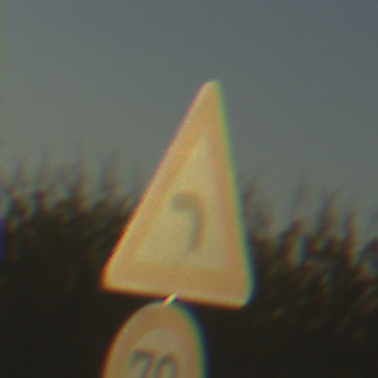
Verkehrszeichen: KurveLinks
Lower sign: Geschwindigkeit70
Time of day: SunriseSunset
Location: Outdoor (RoadRail)
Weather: Clear
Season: NotSpecified
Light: Natural